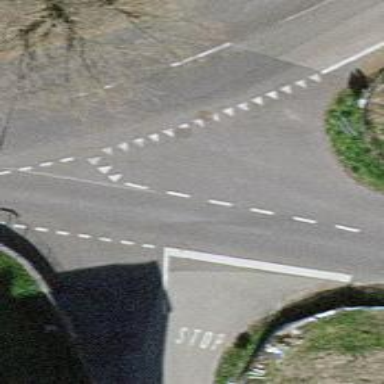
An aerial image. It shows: Road with stop sign.